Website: apple
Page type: billing-address
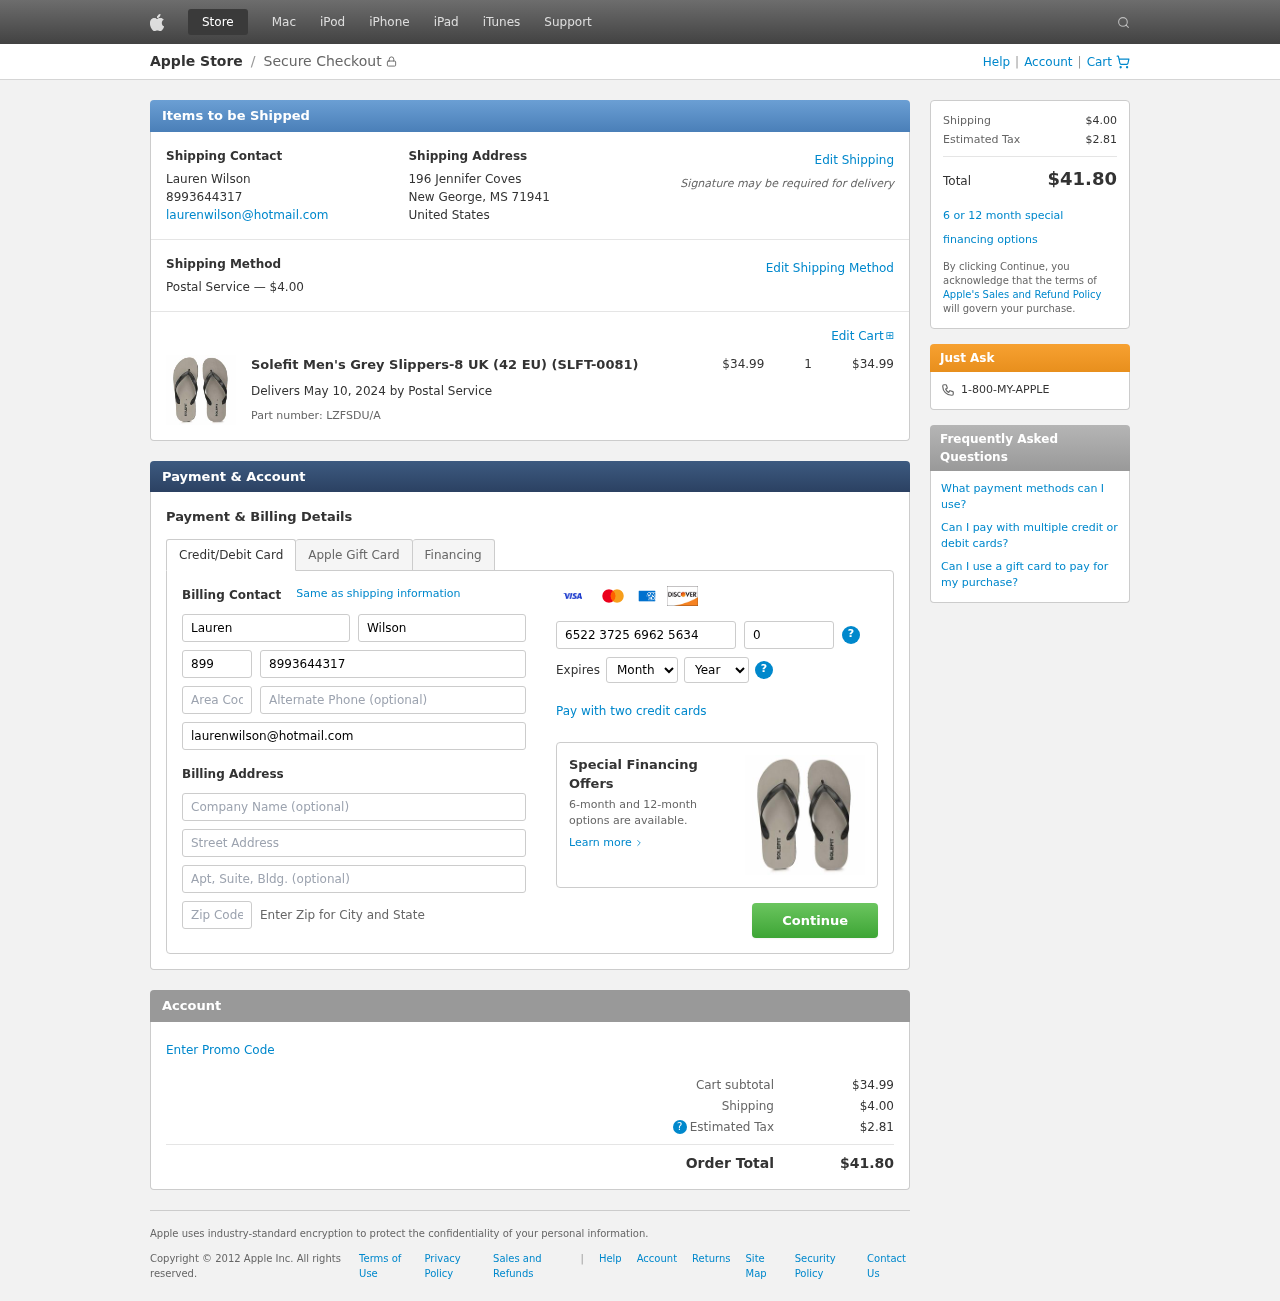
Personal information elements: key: PII_CARD_CVV
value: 017
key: PII_CARD_EXPIRY_MONTH
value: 01
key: PII_CARD_EXPIRY_YEAR
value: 29
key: PII_CARD_NUMBER
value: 6522 3725 6962 5634
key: PII_CITY_STATE_ZIP
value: New George, MS 71941
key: PII_COUNTRY
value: United States
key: PII_EMAIL
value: laurenwilson@hotmail.com
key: PII_FIRSTNAME
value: Lauren
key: PII_FULLNAME
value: Lauren Wilson
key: PII_LASTNAME
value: Wilson
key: PII_PHONE
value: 8993644317
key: PII_PHONE_AREA
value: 899
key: PII_STREET
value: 196 Jennifer Coves
Product elements: key: PRODUCT1_NAME
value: Solefit Men's Grey Slippers-8 UK (42 EU) (SLFT-0081)
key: PRODUCT1_PRICE
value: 34.99
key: PRODUCT1_QUANTITY
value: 1
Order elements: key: ORDER_SHIPPING_COST
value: $4.00
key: ORDER_SUBTOTAL
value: $34.99
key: ORDER_DELIVERY_DATE
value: May 10, 2024
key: ORDER_PART_NUMBER
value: LZFSDU/A
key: ORDER_TAX
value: $2.81
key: ORDER_TOTAL
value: $41.80